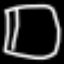
Label: square